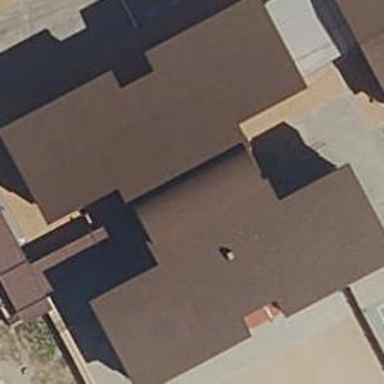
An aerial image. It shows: School building.